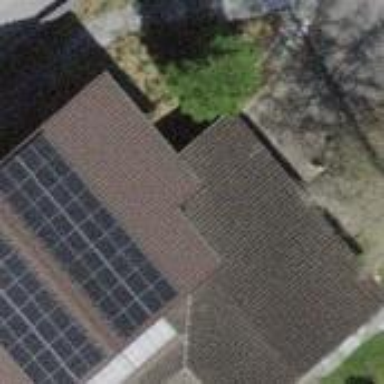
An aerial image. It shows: Solar photovoltaic panel generator.